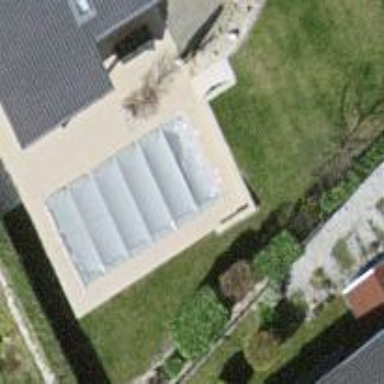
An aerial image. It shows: Swimming pool located in leisure land.